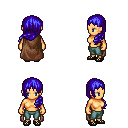
a pixel art fantasy rpg character, female body template, human, tanned skin, brown cape, teal pants, blue left-swept hairstyle, ghillies, four views (front, back, left, right), 2x2 character sprite sheet, small pixel art, hard edges, no anti-aliasing